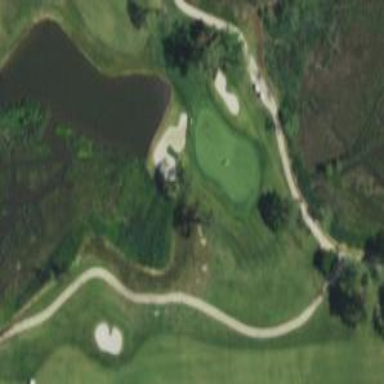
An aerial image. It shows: Golf hole.